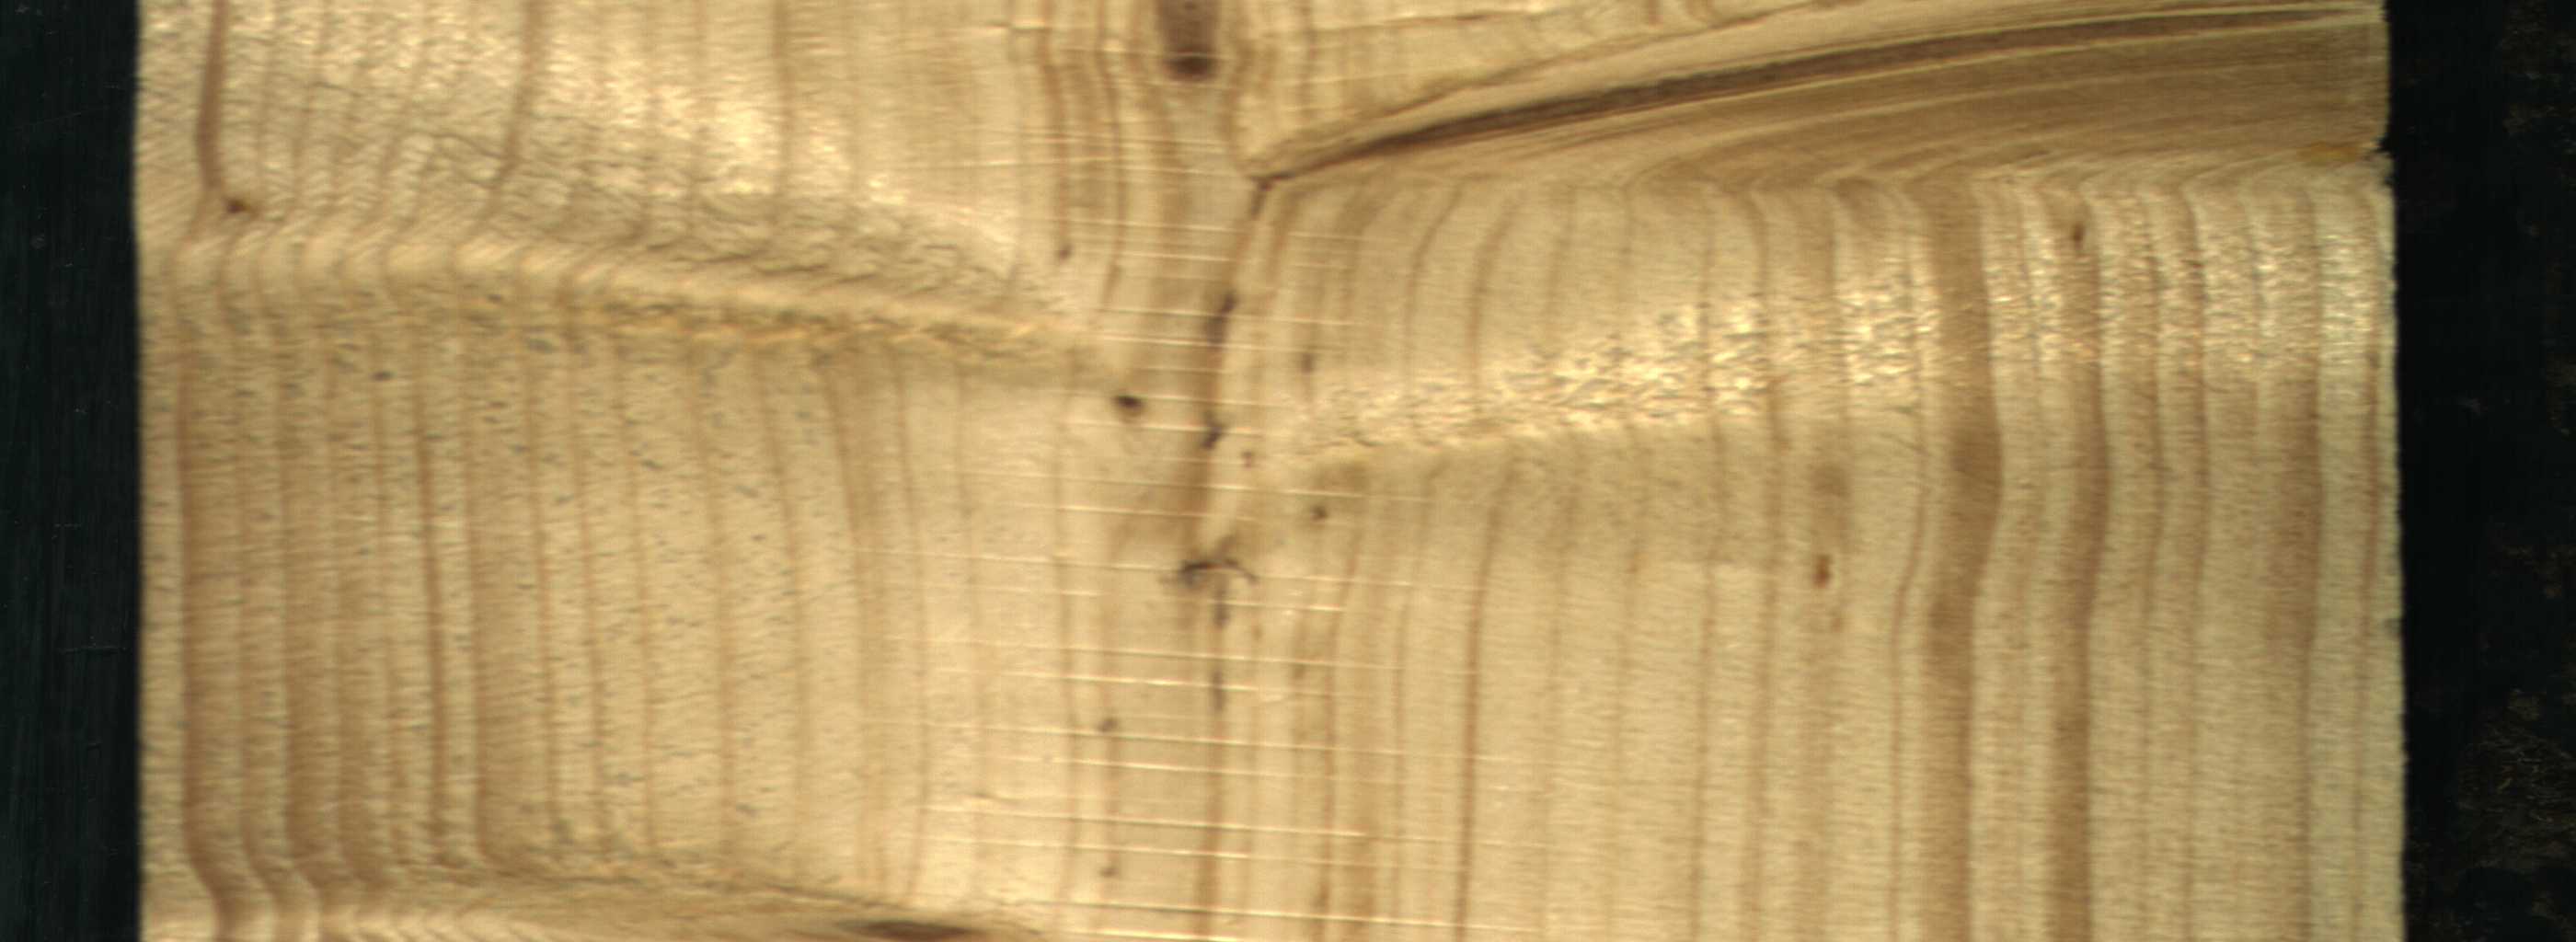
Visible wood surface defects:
Marrow
Live_Knot
Live_Knot